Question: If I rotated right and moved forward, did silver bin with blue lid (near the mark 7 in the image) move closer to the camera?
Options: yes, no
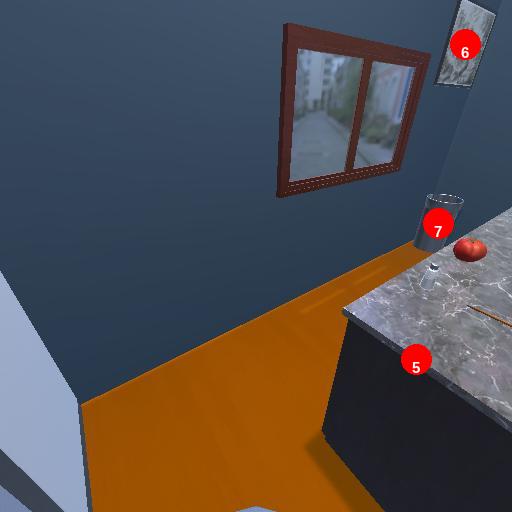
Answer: yes